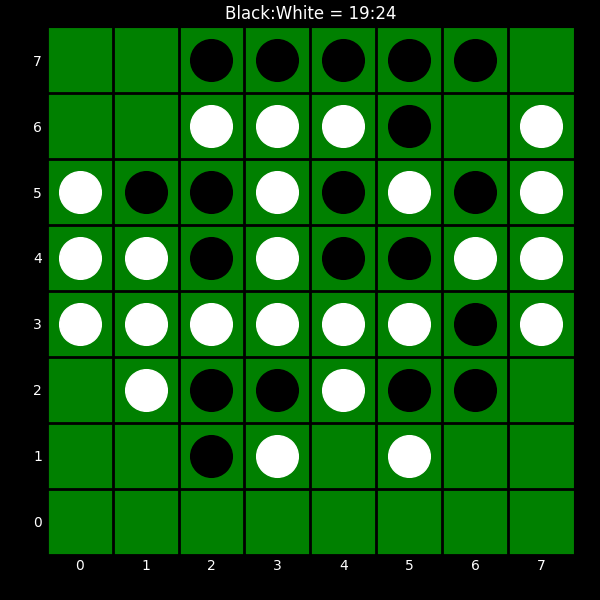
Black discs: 19
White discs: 24